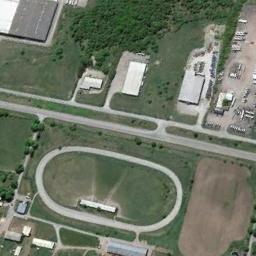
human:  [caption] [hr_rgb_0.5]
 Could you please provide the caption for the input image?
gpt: The track and field is built on the lawn, A road away from the residential area, And there is a lot of vegetation around it .

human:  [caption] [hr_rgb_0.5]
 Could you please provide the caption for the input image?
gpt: The track in the field is not colored .

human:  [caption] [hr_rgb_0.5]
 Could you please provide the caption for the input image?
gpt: The ground track field is next to a clearing .

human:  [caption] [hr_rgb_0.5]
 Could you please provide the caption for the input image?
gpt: A lot of buildings are near the ground track field .

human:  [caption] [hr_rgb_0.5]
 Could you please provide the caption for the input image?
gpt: There are some white buildings near the ground track field with a white track .